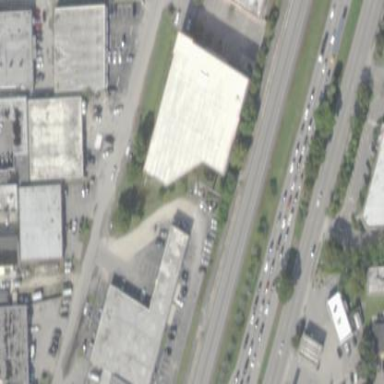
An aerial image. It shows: Building housing storage rental shop.